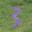
Label: 3